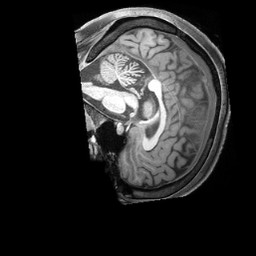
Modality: T1w
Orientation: sagittal
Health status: healthy
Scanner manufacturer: siemens
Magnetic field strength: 3 T
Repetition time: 2.4 s
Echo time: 0.00201 s